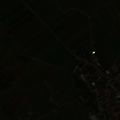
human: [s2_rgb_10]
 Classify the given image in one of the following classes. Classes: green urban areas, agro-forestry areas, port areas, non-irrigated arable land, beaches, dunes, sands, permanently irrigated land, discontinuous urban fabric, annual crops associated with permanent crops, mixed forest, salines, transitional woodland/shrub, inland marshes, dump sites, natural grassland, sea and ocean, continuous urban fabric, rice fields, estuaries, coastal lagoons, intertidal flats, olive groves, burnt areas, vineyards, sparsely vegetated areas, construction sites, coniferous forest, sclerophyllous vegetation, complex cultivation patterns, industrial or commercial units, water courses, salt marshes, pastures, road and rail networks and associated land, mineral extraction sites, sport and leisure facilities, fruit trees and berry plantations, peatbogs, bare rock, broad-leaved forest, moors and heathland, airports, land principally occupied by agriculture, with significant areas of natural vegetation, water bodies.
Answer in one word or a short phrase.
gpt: discontinuous urban fabric, non-irrigated arable land, vineyards, land principally occupied by agriculture, with significant areas of natural vegetation, natural grassland, inland marshes